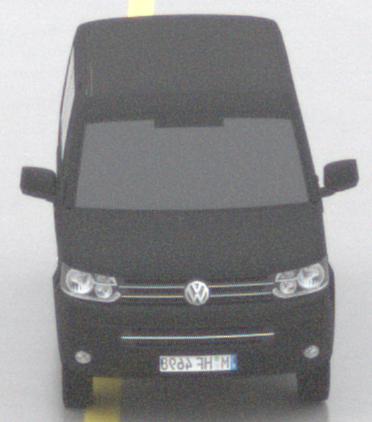
Make: VW Commercial Vehicles (Nutzfahrzeuge)
Model: T5 Multivan 2.0
Detailed model: T5 Multivan
Model produced from: 2009/09
Model produced until: 2013/06
Doors: 4
Color: black
Road condition: wet road
Daytime: midday
Contrast: low contrast